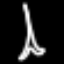
Label: The Eiffel Tower